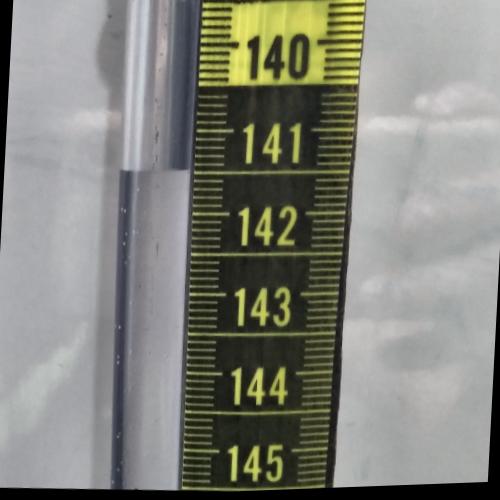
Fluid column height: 141.5 cm